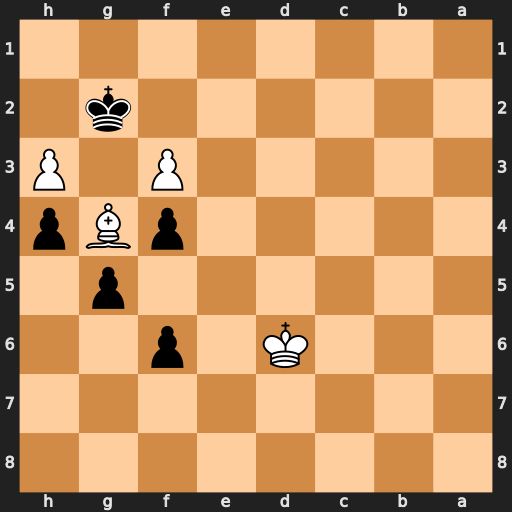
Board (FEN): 8/8/3K1p2/6p1/5pBp/5P1P/6k1/8
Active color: b
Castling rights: -
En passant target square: -
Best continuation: f5 Bxf5 Kxf3